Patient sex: F
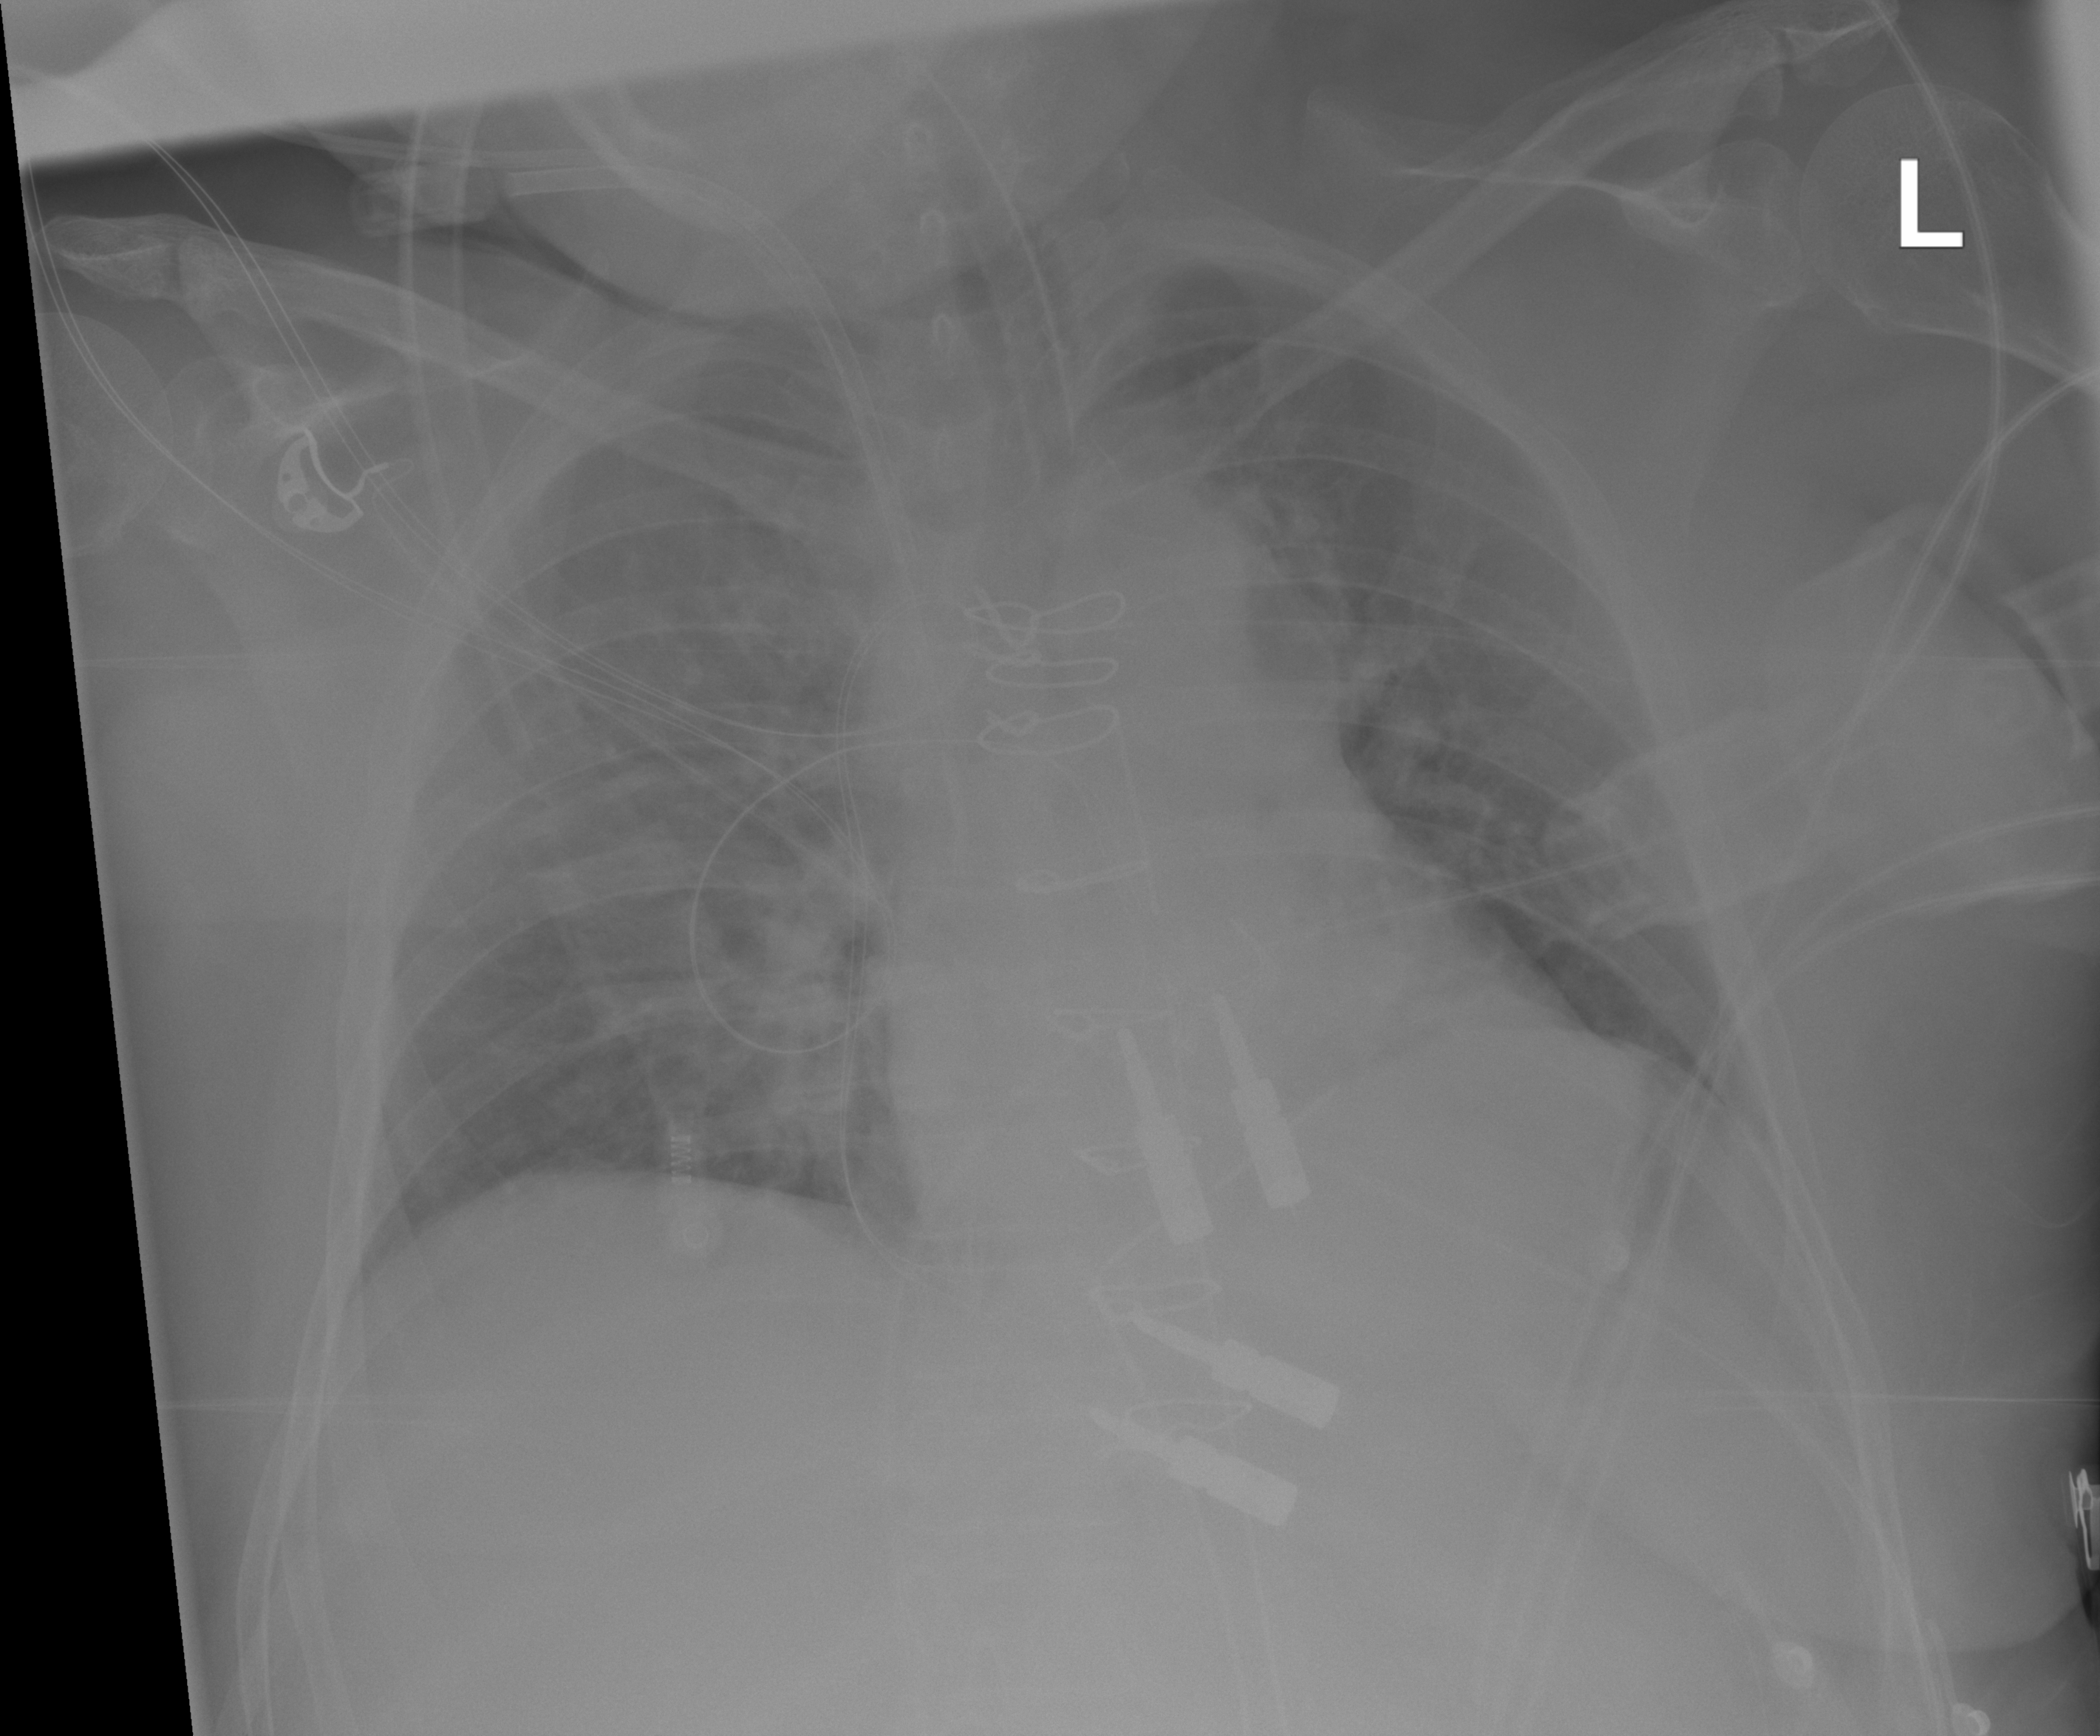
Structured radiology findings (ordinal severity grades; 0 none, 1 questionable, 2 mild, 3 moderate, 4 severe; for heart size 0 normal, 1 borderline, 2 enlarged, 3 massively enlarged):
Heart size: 0
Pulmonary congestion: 1
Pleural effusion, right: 0
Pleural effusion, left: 0
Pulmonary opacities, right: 0
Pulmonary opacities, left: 0
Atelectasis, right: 0
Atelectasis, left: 0